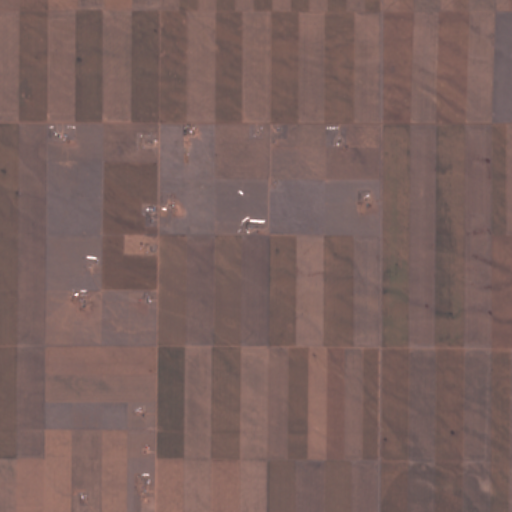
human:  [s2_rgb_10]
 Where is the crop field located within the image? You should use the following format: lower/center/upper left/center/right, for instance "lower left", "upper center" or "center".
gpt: The crop field is located in the upper right of the image.
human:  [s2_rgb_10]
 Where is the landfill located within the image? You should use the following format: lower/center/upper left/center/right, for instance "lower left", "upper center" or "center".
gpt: There is no landfill in the image.